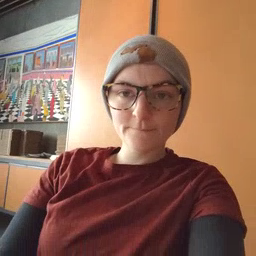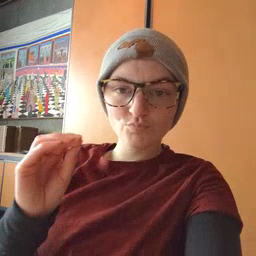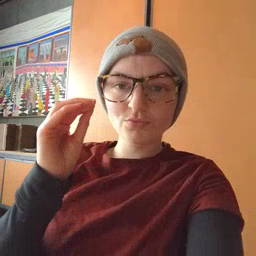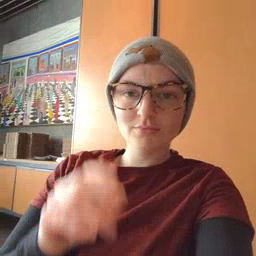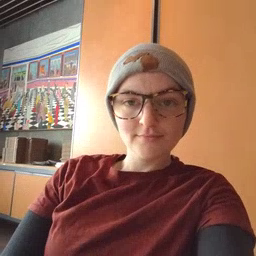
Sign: kiss